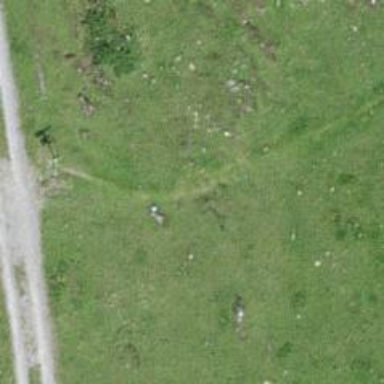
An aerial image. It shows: Grass path.